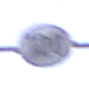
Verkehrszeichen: EndeGeschwindigkeit120
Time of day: SunriseSunset
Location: Outdoor (Suburban)
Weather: PartlyCloudy
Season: NotSpecified
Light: Natural